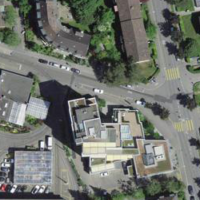
EUNIS habitat code: 54
Species observed at this site:
Aedes japonicus